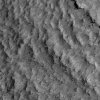
Atmospheric dust classification: not_dusty